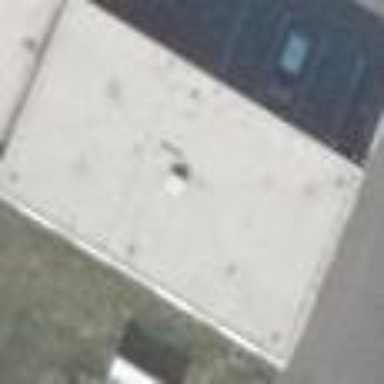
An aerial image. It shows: Office building.